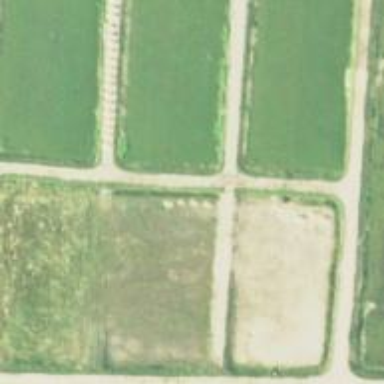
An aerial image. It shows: Track road beside dyke embankment.